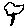
Label: tree